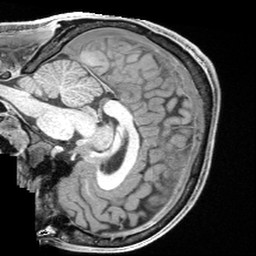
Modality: T1w
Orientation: sagittal